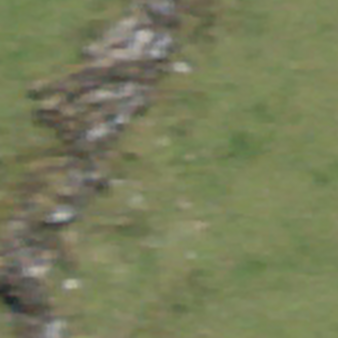
Label: other